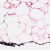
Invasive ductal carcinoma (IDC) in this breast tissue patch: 0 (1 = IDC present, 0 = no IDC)